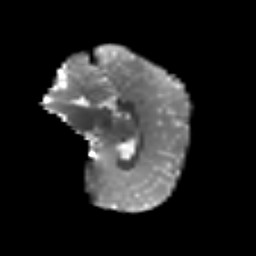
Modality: T2w
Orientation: sagittal
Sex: female
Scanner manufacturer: siemens
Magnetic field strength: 3 T
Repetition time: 5 s
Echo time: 0.071 s